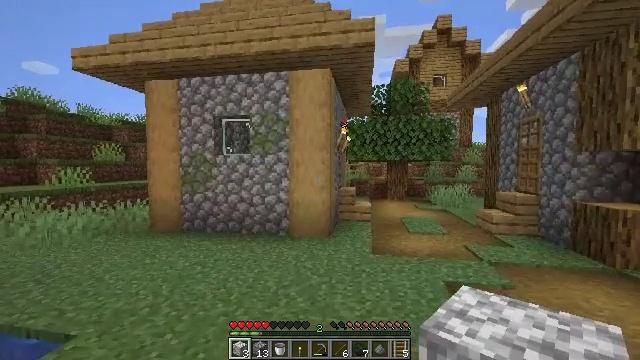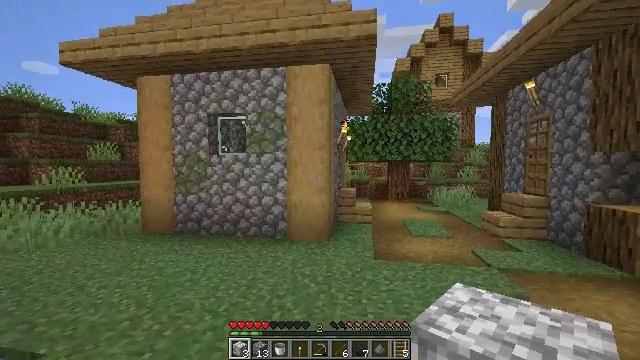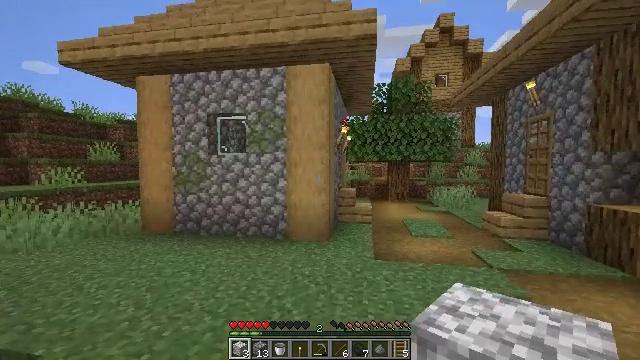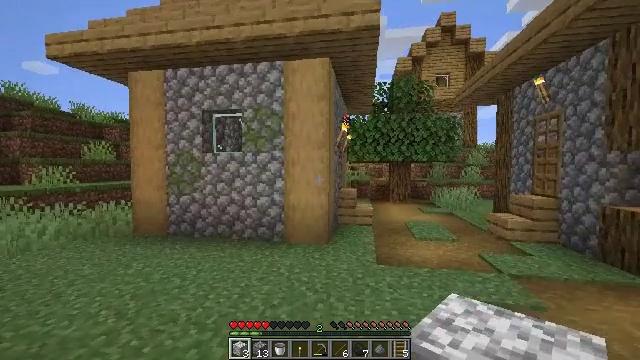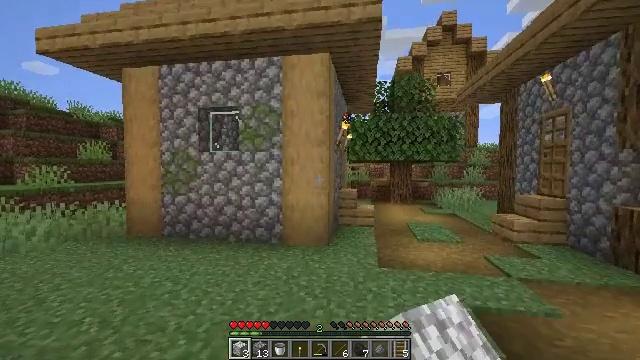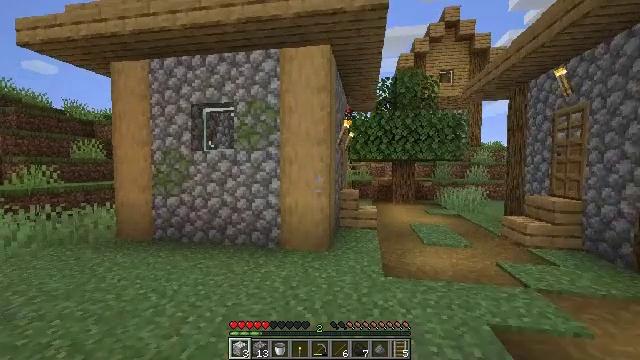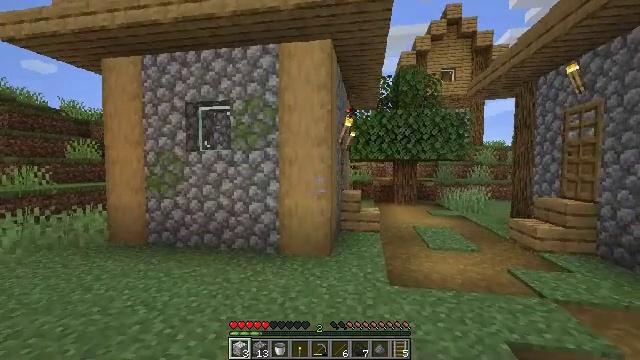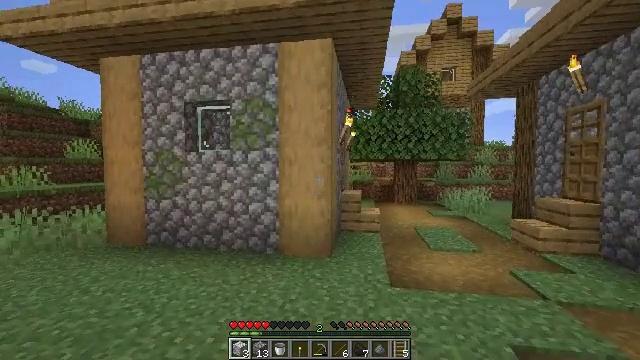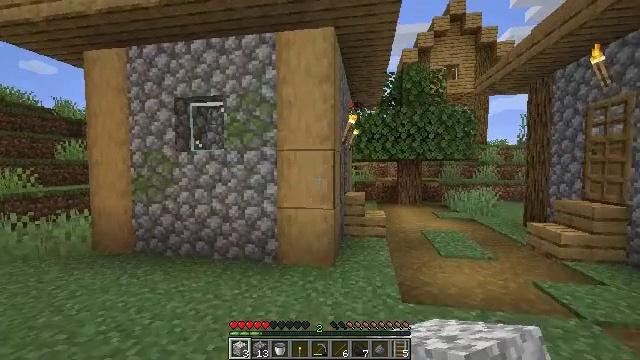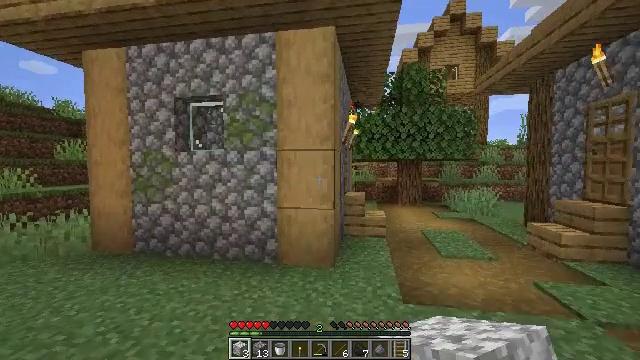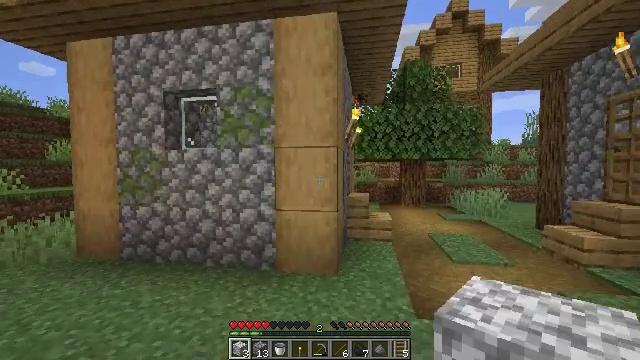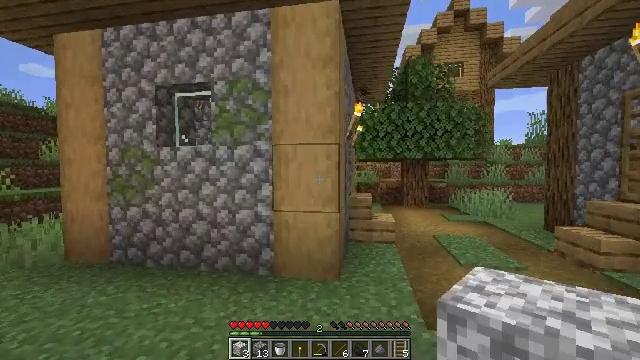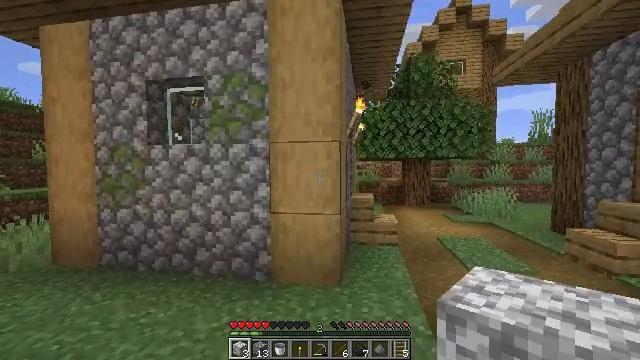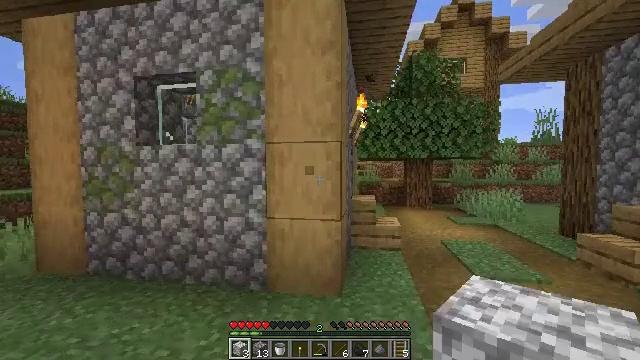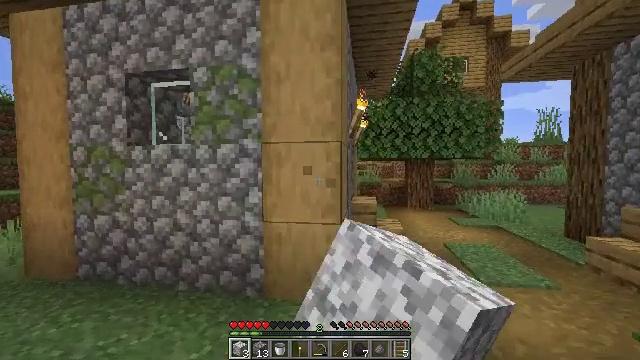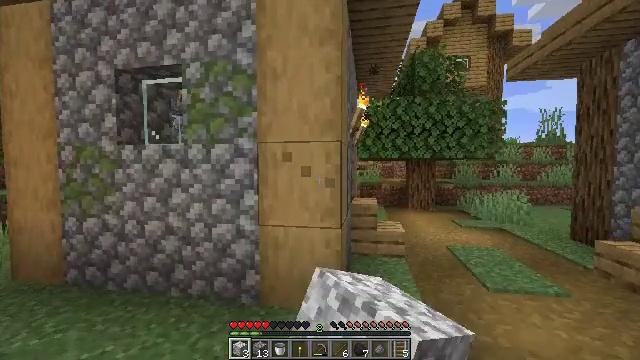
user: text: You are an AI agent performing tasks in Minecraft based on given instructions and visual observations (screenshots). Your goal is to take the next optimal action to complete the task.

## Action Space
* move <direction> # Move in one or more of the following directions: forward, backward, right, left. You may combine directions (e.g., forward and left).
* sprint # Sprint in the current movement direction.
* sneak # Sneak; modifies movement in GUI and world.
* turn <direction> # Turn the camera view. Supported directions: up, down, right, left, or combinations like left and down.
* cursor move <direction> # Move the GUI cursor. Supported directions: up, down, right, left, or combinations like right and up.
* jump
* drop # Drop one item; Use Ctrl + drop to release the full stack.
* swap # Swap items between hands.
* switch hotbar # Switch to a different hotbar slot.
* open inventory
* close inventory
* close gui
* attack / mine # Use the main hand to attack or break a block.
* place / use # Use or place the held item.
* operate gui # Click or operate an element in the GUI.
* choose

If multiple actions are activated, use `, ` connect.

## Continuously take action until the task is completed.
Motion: motion action
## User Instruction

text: Gather stripped oak log from a tree.
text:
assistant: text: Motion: move forward
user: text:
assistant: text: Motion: move forward
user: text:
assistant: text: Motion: move forward, attack / mine
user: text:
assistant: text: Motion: move forward, attack / mine
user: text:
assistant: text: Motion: move forward, attack / mine
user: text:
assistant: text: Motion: move forward, attack / mine
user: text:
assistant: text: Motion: move forward, attack / mine
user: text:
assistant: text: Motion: move forward, attack / mine
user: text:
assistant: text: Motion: move forward, attack / mine
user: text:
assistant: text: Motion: move forward, attack / mine
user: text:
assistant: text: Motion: move forward, attack / mine
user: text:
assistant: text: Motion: move forward, attack / mine
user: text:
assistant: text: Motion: move forward, attack / mine
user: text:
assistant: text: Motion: move forward, attack / mine
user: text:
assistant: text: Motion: move forward, attack / mine
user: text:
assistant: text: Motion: move forward, attack / mine
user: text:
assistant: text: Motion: move forward, attack / mine
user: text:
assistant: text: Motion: move forward, attack / mine
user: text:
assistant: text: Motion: attack / mine
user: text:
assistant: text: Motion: attack / mine
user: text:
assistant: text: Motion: attack / mine
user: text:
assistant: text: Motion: attack / mine
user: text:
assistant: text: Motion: attack / mine
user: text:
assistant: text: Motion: attack / mine
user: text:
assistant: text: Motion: attack / mine
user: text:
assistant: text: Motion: attack / mine
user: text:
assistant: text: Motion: attack / mine
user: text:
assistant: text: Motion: attack / mine
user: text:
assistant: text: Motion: attack / mine
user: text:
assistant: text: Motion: attack / mine